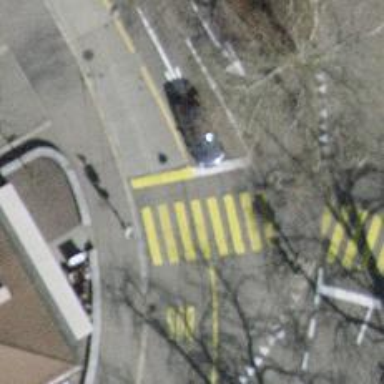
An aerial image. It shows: Road with traffic signals.